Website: walmart
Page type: account-selection
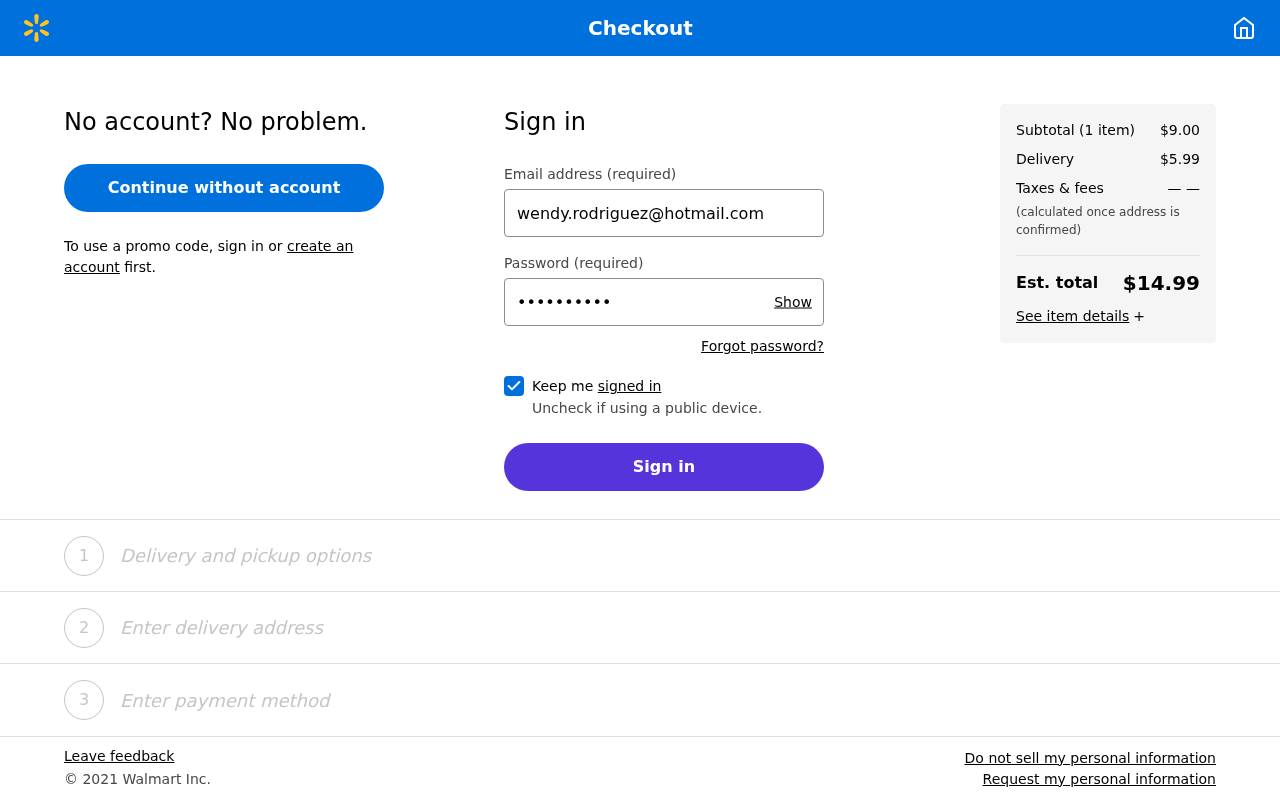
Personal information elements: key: PII_EMAIL
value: wendy.rodriguez@hotmail.com
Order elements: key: ORDER_NUM_ITEMS
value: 1
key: ORDER_SUBTOTAL
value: $9.00
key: ORDER_SHIPPING_COST
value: $5.99
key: ORDER_TOTAL
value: $14.99